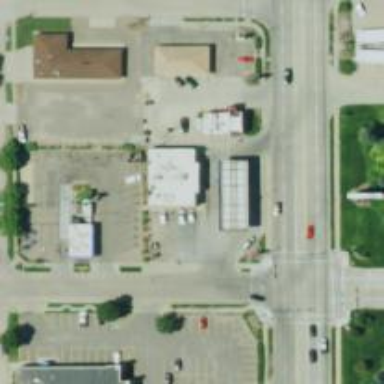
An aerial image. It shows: Convenience shop.